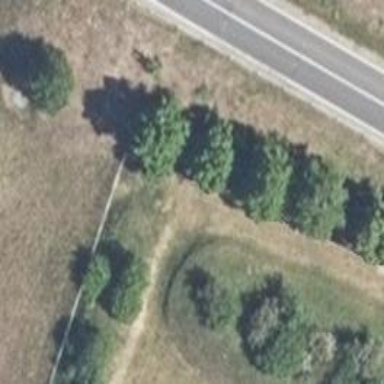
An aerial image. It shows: Avenue lined with deciduous broadleaved trees.